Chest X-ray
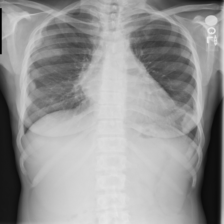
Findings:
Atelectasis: negative
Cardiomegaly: negative
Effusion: negative
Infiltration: negative
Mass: positive
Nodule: negative
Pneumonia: negative
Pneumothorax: negative
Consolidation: negative
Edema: negative
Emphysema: negative
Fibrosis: negative
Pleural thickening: negative
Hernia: negative